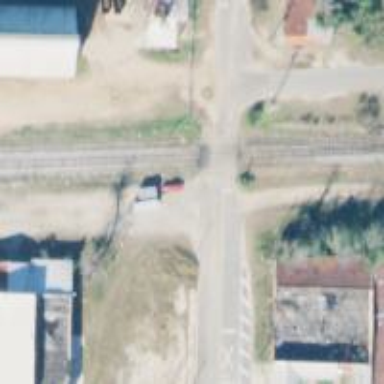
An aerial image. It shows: Level crossing along the railway.